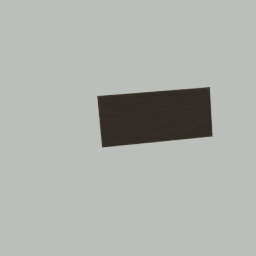
Label: furniture